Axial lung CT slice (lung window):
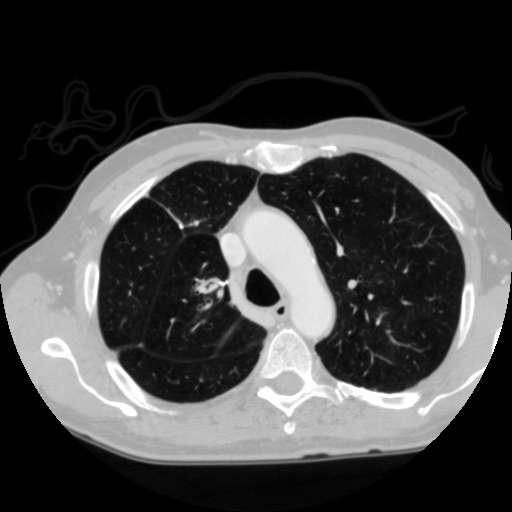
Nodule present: no